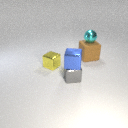
small gray metal cube to the left of large brown rubber cube